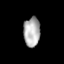
Tissue: lung
Cell type: Epithelial cells
Senescence score: 0.2095
Nuclear area (px): 477
Mean DAPI intensity: 175.43